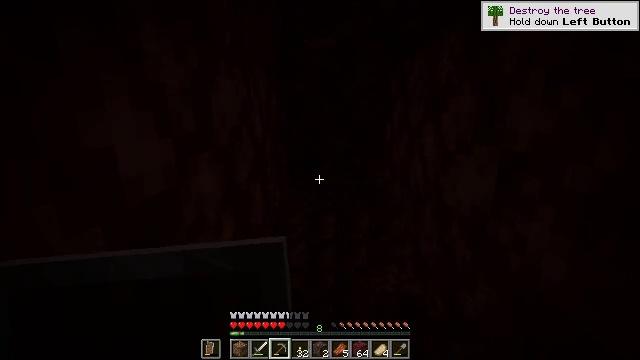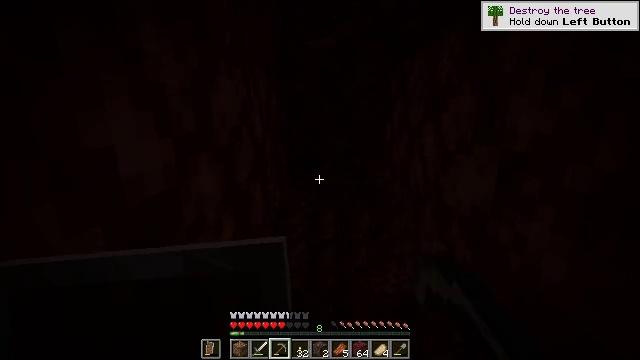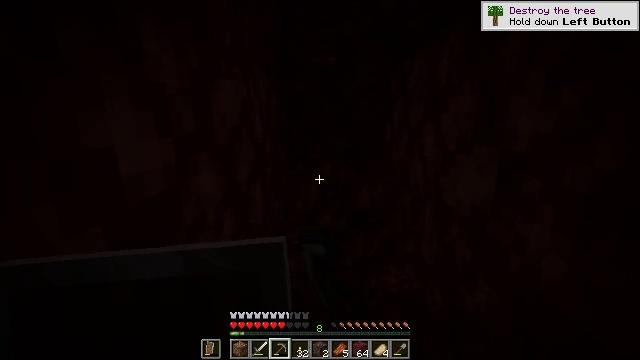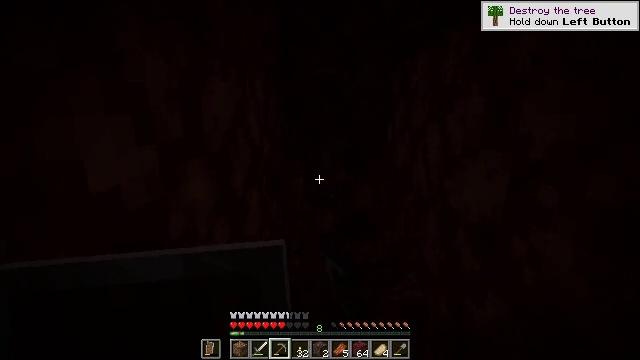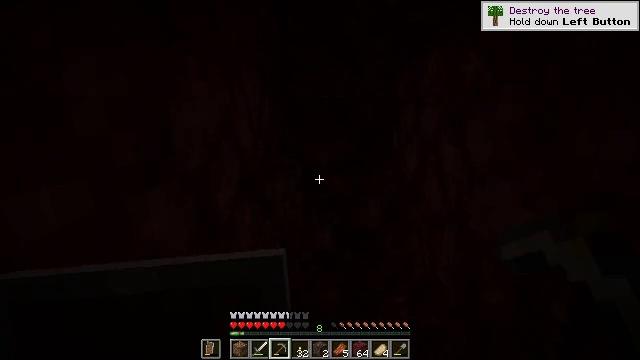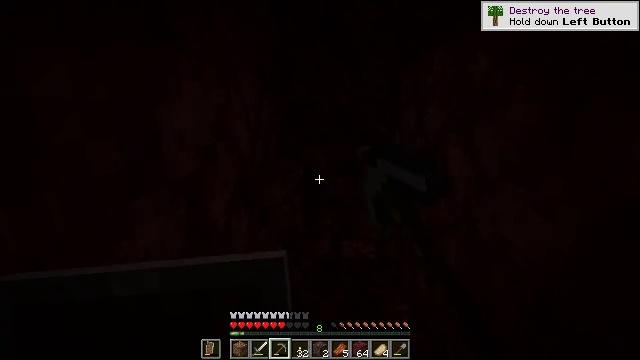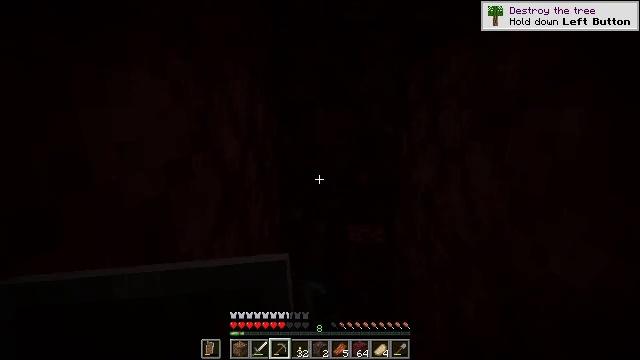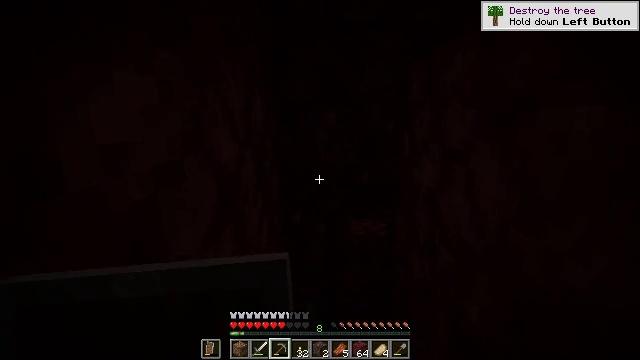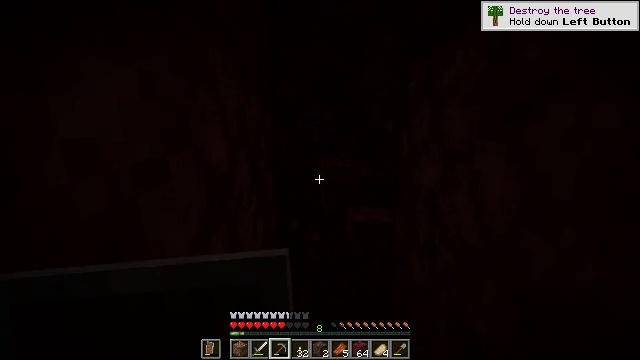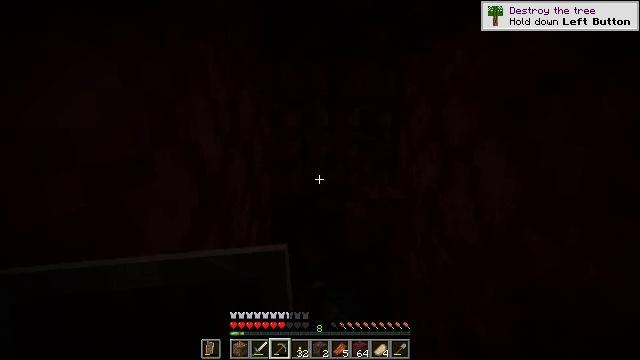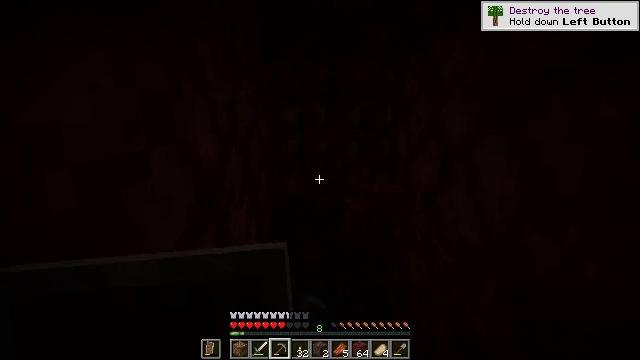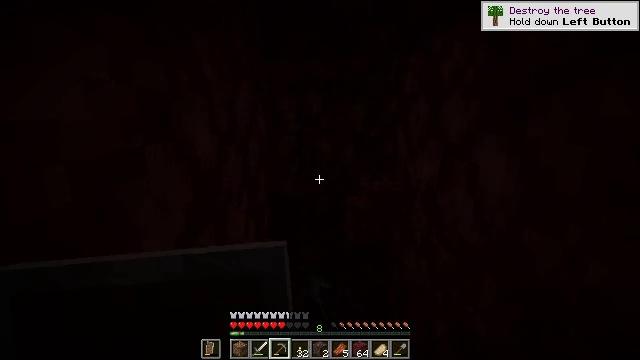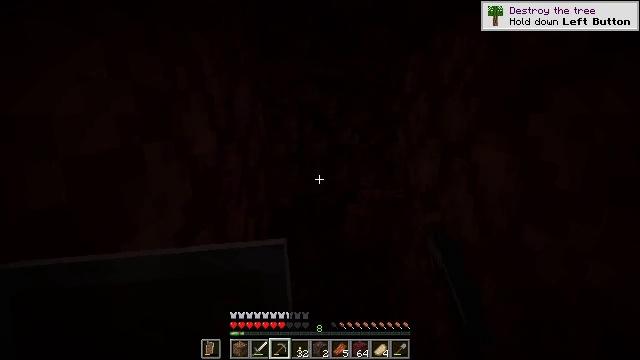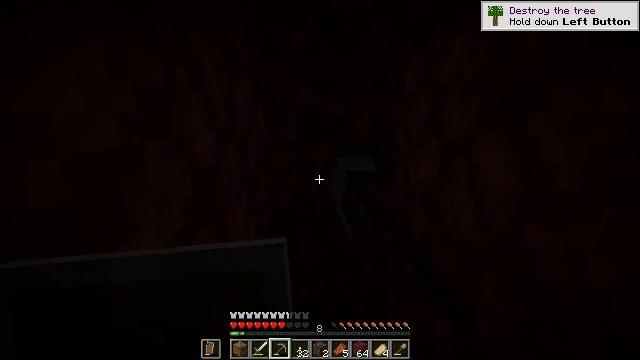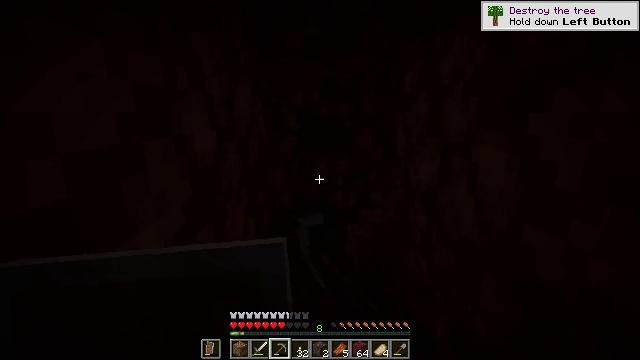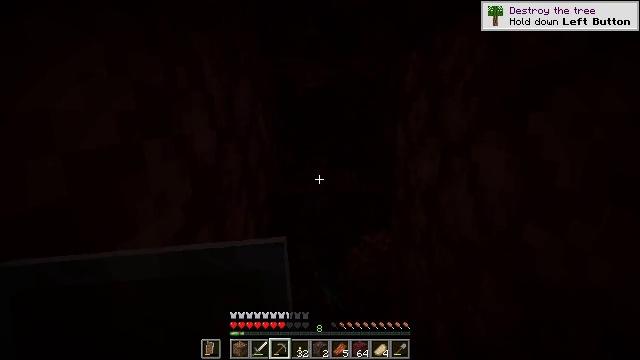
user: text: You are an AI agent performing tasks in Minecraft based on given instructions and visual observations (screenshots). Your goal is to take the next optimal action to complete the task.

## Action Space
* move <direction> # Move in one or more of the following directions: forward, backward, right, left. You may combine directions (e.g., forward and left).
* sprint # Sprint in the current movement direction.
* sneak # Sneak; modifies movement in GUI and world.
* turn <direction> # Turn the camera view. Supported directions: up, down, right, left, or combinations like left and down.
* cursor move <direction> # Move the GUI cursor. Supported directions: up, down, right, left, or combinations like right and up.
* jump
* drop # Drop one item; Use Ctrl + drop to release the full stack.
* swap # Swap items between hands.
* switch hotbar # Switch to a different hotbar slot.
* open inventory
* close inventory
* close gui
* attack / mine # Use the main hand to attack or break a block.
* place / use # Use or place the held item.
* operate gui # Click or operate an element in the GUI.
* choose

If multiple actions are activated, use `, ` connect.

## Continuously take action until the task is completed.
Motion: motion action
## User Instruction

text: Attack the netherrack to gather it.
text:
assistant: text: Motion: attack / mine
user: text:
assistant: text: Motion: attack / mine
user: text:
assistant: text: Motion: move forward, attack / mine
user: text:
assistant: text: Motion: move forward, attack / mine
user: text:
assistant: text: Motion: move forward, attack / mine
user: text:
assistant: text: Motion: attack / mine
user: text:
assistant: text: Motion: attack / mine
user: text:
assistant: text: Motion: attack / mine
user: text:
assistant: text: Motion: attack / mine
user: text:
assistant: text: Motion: attack / mine
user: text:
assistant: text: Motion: attack / mine
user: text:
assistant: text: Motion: attack / mine
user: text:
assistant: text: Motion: attack / mine
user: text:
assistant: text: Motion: attack / mine
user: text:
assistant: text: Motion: attack / mine
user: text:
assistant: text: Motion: attack / mine
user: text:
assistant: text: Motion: attack / mine
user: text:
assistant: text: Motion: attack / mine
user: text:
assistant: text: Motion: attack / mine
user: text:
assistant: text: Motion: attack / mine
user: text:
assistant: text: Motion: move forward, attack / mine
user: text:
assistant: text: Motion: move forward, attack / mine
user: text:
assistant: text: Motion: move forward, attack / mine
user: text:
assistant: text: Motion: move forward, attack / mine
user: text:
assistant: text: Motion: attack / mine
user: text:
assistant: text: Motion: attack / mine
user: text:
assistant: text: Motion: attack / mine
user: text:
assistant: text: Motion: attack / mine
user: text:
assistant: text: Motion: attack / mine
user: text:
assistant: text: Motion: attack / mine